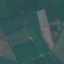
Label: Pasture